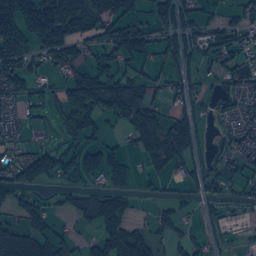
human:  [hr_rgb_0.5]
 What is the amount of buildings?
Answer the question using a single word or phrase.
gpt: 1231

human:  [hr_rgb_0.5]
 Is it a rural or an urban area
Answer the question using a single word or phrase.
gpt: urban

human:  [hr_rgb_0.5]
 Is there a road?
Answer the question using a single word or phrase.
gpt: yes

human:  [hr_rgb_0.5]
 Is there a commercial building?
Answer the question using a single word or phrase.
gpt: yes

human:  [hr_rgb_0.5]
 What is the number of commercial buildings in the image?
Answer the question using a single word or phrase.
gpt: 13

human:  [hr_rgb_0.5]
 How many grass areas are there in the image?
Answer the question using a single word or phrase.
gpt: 290

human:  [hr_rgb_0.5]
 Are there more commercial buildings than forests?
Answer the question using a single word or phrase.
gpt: no

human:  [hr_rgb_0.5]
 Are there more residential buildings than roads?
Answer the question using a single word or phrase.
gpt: yes

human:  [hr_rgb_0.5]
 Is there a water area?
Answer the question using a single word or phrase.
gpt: yes

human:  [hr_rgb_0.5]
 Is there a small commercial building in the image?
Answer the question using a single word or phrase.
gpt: yes

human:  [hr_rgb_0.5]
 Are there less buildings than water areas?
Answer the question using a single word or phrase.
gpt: no

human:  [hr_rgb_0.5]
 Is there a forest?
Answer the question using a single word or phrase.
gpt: yes

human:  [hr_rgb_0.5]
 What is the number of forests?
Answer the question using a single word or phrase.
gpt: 250

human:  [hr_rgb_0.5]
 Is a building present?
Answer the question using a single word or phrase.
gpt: yes

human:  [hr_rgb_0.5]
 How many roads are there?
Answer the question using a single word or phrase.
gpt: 452

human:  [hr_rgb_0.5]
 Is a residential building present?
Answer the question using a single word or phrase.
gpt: yes

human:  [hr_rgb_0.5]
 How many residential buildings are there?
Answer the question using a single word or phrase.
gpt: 1156

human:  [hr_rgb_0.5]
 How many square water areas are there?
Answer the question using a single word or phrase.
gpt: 1

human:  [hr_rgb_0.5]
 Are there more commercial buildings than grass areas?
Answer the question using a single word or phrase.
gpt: no

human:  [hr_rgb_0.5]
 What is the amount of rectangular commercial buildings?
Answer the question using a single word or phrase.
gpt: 5

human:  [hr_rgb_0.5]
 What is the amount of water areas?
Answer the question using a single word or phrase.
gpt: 50

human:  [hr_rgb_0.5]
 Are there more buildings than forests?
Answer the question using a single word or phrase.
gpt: yes

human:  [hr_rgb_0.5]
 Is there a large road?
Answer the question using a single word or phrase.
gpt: no

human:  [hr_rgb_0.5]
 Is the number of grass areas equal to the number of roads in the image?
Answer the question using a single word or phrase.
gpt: no

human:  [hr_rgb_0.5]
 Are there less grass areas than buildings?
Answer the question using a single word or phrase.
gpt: yes

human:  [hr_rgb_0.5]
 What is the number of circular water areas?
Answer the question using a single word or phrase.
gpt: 1

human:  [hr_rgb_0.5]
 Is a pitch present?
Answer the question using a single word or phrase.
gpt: yes

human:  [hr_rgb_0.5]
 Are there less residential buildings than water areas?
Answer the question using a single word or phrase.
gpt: no

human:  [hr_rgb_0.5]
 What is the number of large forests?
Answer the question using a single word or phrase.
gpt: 116

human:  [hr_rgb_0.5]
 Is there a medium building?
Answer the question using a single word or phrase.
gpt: yes

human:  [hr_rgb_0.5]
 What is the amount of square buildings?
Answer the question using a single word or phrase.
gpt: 0

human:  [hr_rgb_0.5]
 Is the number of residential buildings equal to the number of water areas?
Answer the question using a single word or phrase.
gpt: no

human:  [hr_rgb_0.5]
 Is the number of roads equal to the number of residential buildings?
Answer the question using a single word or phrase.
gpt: no

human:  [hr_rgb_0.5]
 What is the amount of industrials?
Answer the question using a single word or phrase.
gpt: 1

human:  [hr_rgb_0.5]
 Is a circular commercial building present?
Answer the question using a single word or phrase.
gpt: no

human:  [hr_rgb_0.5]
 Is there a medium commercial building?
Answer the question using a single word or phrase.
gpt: yes

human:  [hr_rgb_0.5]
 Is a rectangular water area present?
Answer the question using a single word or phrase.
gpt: yes

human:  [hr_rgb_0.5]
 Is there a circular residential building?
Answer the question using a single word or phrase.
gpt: no

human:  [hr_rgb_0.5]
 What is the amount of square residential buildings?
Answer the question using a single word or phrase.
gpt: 0

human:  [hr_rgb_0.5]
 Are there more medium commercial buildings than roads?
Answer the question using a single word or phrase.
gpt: no

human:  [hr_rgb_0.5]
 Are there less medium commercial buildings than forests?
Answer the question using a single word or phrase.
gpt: yes

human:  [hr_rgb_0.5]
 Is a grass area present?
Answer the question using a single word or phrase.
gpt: yes

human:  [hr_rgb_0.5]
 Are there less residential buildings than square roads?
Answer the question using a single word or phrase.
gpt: no

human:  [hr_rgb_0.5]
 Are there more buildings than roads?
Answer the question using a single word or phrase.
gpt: yes

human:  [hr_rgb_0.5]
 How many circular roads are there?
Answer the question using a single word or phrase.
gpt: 0

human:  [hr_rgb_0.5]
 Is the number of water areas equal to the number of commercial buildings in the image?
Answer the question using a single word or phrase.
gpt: no

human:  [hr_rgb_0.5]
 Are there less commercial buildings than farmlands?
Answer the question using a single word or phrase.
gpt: yes

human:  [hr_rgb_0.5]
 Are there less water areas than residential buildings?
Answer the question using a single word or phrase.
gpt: yes

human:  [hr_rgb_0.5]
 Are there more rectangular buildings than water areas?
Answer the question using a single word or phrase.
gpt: yes

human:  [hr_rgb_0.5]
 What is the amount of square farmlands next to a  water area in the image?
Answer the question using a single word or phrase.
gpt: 0

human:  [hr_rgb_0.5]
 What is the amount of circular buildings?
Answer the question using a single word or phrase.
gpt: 0

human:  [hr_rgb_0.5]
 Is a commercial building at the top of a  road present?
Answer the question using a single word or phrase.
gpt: yes

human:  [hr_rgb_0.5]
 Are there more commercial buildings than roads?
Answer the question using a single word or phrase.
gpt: no

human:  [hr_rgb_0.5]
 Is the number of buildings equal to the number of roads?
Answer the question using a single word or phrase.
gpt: no

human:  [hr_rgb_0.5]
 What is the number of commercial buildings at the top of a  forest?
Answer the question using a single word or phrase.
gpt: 13

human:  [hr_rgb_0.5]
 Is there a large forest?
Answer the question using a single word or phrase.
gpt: yes

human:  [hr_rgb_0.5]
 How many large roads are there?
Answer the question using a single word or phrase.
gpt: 0

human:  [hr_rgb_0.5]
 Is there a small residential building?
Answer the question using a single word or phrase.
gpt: yes

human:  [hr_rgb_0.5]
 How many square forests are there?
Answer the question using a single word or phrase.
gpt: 0

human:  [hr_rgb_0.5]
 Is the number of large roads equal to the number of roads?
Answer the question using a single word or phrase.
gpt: no

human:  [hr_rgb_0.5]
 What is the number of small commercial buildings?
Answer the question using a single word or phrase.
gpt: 11

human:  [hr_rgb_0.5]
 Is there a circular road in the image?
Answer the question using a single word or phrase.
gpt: no

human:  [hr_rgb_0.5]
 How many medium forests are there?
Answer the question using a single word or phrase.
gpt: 67

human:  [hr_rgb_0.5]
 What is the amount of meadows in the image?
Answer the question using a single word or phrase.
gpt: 4